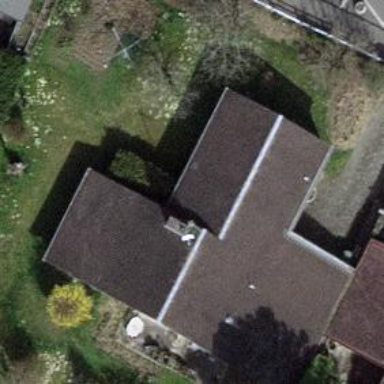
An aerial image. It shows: Garden enclosed by fence.